Question: I have attempted the following test to see if the .data section gets loaded into memory when the program is executed:
'''
global _start
section .data
arr times 99999999 DB 0xAF
section .text
_start:
jmp _start ; prevent process from terminating
'''
Assemble and link:
'''
nasm -f win32 D:
ile.asm
link D:
ile.obj /OUT:D:
ile.exe /ENTRY:start /SUBSYSTEM:CONSOLE
'''
I have executed the program, and the result was the following:

As you can see the program only occupied 276 KB of memory while it has an array with a size of 99999999 bytes!
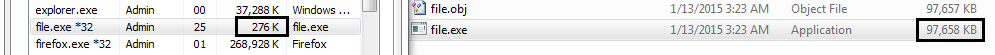
Answer: The paging model on most systems will cause the pages comprising the sections of the binary not requiring some kind of dynamic linking to only be loaded when they are accessed - Windows is no exception. So, the .data section is memory-mapped as a binary file to your process memory space, but is not actually swapped in until you need it. The process monitor only reports the memory actually in by default, although you can configure the columns to show all of the memory in the image, also. There may also be compiler options you can use to change the paging behavior, and you can always remap the memory manually (perhaps locking it in) if you need.